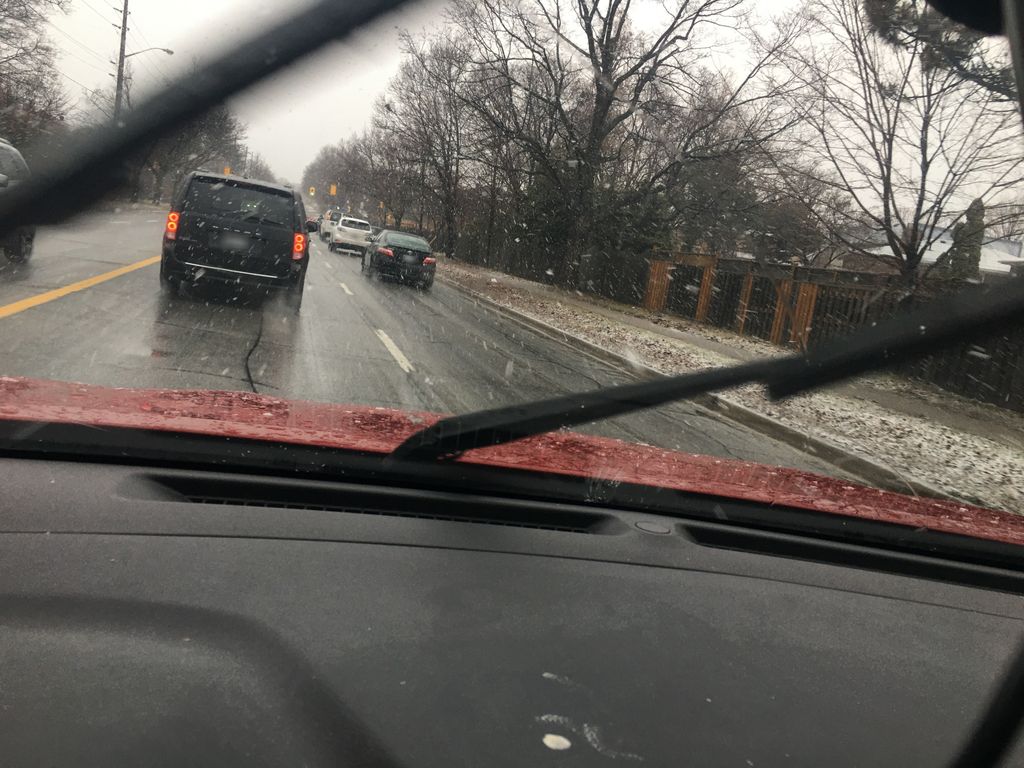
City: toronto